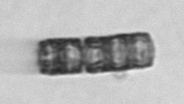
Label: Paralia_sulcata